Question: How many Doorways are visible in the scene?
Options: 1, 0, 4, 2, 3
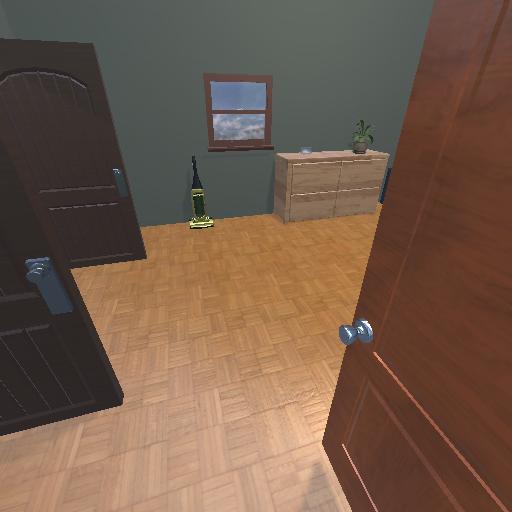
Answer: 1